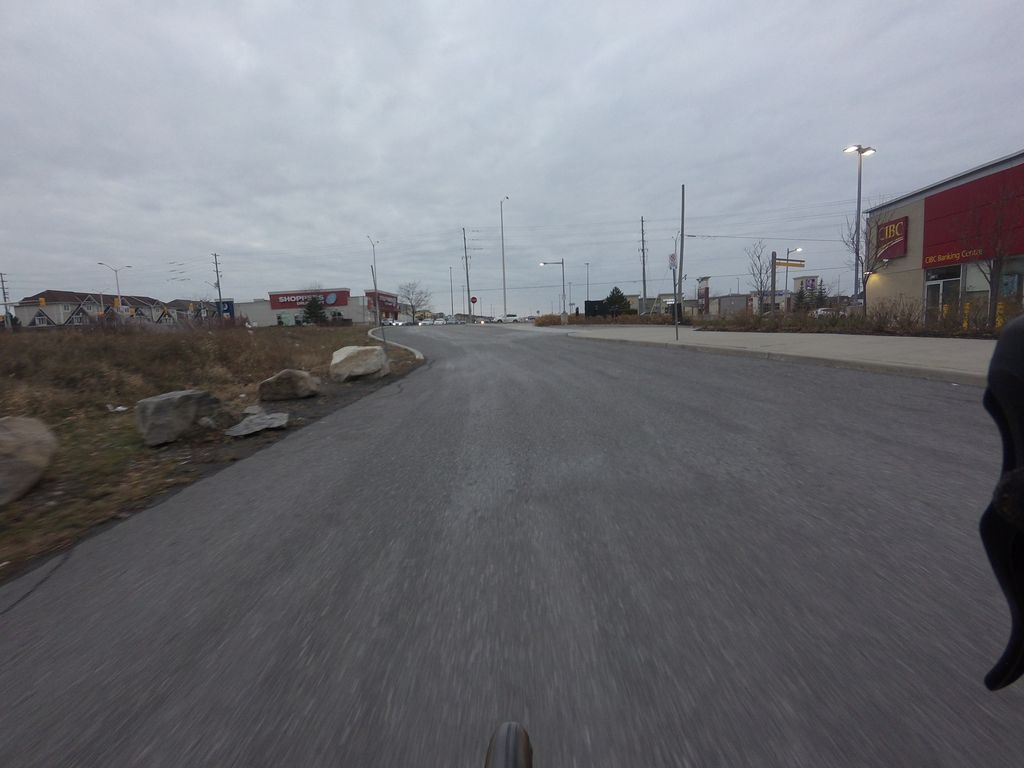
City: ottawa-gatineau